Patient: sex M, age 52
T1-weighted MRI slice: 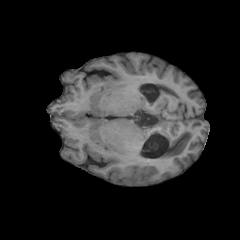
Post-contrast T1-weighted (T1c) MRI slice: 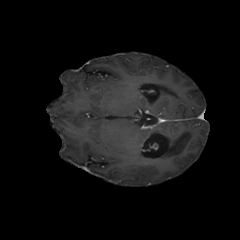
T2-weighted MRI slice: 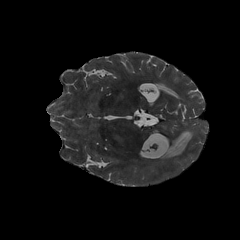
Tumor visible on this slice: no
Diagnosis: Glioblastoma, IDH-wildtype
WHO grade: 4